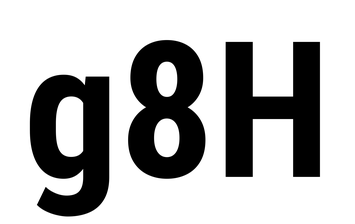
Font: Roboto_Condensed_Bold